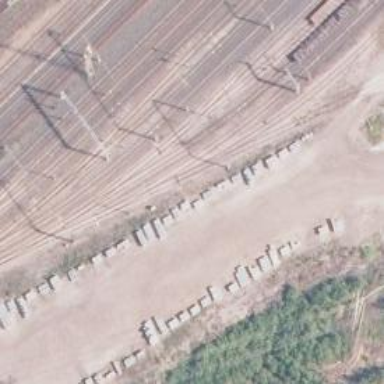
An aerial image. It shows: Wedge is used for the railway derail.